Question: I usually use Eclipse for coding, which has a pretty nice parameters completion feature: when you are calling a method, just after you typed , it will show you the list of parameters, and highlight where you are as you type:

How can I get similar help in Visual Studio 2012?
I know that shows some info about what your cursor currently highlights, but it doesn't work if you already have started typing something. If I type 'MyMethod(arg1,' and then hit the shortcut (or any other, such as or ), I don't get anything useful.
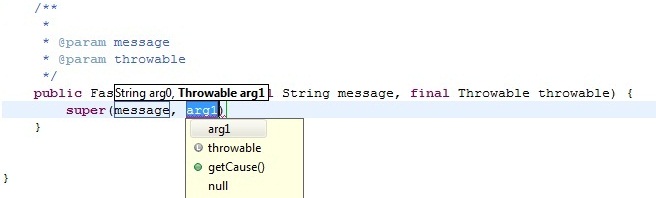
Answer: You can use:
++. This brings up the argument list for a method your cursor is currently in.
Example:

Pressing ++ with the cursor after '"a",' results in:

You can check this is properly assigned in the keyboard settings, as 'Edit.ParameterInfo':